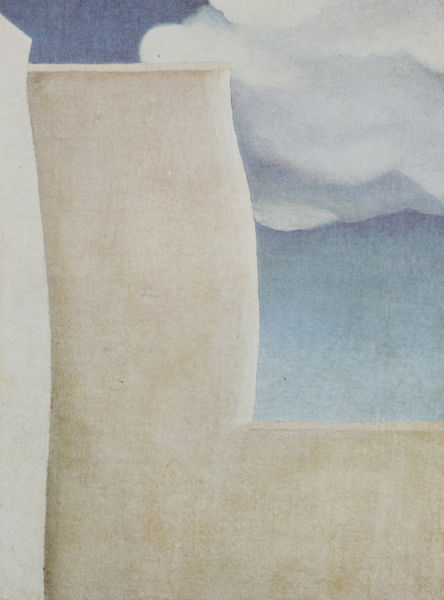
Titel: A Fragment of the Ranchos de Taos Chruch
Künstler: Georgia O'Keeffe
Standort: Princeton (New Jersey)
Institution: Princeton Gallery of Fine Art
Schlagwörter: blau, himmel, schatten, weiß, wolken, braun, paris, pastell, gebäude, wolke, wand, figur, realismus, hellblau, aussicht, ecke, abstrakt, fläche, modern, steil, amerika, rand, berlin, form, bauhaus, rechter winkel, new york, gegenwart, abstrak, aufragen, o'eeffe, 0´keeffe